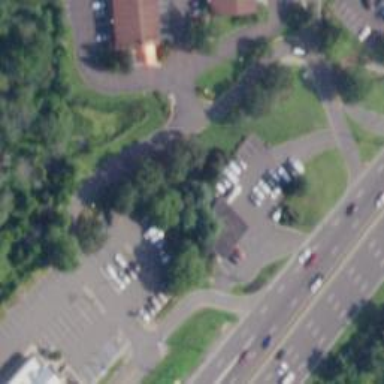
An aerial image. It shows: Car rental facility.